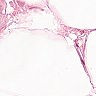
Metastatic tissue present: no